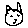
Label: cat